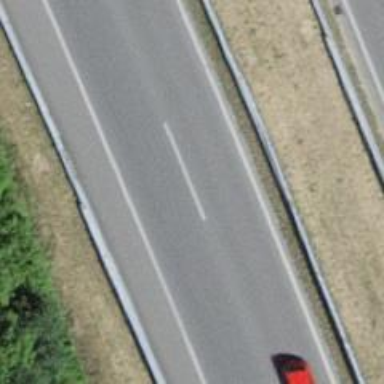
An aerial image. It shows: Asphalt motorway.